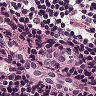
Metastatic tissue present: yes